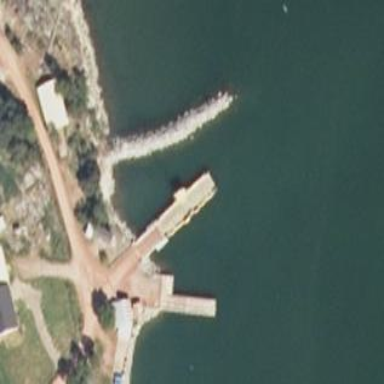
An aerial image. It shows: Breakwater structure.